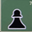
Piece: bP